Question: I am unclear as to whether it is permissible in a BPMN 2.0 model for a timer to be the Start Event for an event sub-process, such as in the simplified example below:

The <URL> suggests this is not permissible:
> The Start Event of an Event Sub-Process MUST have a defined trigger. The Start Event trigger ('EventDefinition') MUST be from the following types: Message, Error,
Escalation, Compensation, Conditional, Signal, and Multiple(see page 259 for more details)
On page 241 (section 10.5.2, Start Event), the specification states that a Timer is allowed as a Start Event:
> A Start Event can also initiate an inline Event Sub-Process (see page 174). In that case, the same Event types as for boundary Events are allowed (see Table 10.86), namely: Message, , Escalation, Error, Compensation, Conditional, Signal, Multiple, and Parallel.
Which of these sections would apply in the case of the above example?
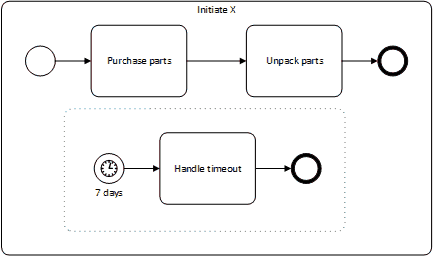
Answer: I'm going to conclude this is almost certainly an error in SS10.5.2 of the spec, and that the timer as the start event in an event sub-process is allowed.
1. Tables 10.86 and 10.93 are both explicit in that the timer can be the trigger for an event sub-process.
2. The non-interrupting timer start event is only useful in an event sub-process. That symbol would have no use if a timer event were not allowed to trigger an event sub-process.
3. Section 10.5.6 consistently allows the use of the timer as the start event trigger
The issue was reported to OMG in 2010 (<URL>, although no further action was taken.
The same principle applies to Parallel Multiple events, which are similarly omitted from the same list in SS10.5.2, but permitted in other sections.